Question: I have a c# solution that includes a c++ project accessed as a COM object. I am building this in VS 2010, and have created a Windows Installer to install the program. The application is 64 bit, and runs fine on most machines. However, I want to add "Visual C++ 2010 Runtime Libraries (x64)" as a prerequisite, so I can be sure everything required is available on the system.
If I make the change, every time I try installing on my test system, where it worked before, I am told that Visual C++ needs to be installed. I click the Install button, say yes to the UAC, and get an error saying "A newer version of Microsoft Visual C++ 2010 Redistributable has been detected on the machine." I am then given a message that "An error occured while installing system components... Setup cannot continue until all system components have been successfully installed."
'''
Component Visual C++ 2010 Runtime Libraries (x64) has failed to install with the following error message:
"Asia"
The following components failed to install:
- Visual C++ 2010 Runtime Libraries (x64)
'''
I find it odd that I can't install the application if a newer version of C++ is already on the computer.

One additional bit of information: to get the msi file to work with the 64 bit installation, I need to edit it with Orca, go to Binary -> InstallUtil _> and change the field to the 64 bit version of the installUtilLib.dll. Since prerequisite checking happens in the exe file, before loading the msi, I don't think this would make a difference, but thought I would add it in. If I do not make the change, the installer crashes immediately.
If anyone knows what I need to do to either get the latest version of Visual C++ to install, or to accept a later version as fulfilling the requirements, I would greatly appreciate the guidance.
Currently testing on Windows 7 x64 system.
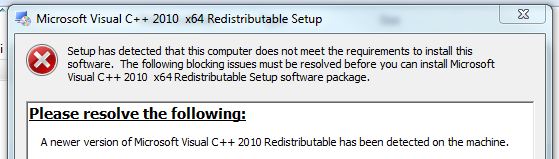
Answer: Steps to solve this can be found <URL>.
Below are the basic steps that I followed:
Edit
'''
C:\Program Files (x86)\Microsoft SDKs\Windows7.0A\Bootstrapper\Packagescredist_x64\product.xml
'''
Find
'''
<InstallChecks>
<MsiProductCheck Property="VCRedistInstalled" Product="{6EE91C1A-A2E7-38CD-AEBB-3B900A4D8868}"/>
</InstallChecks>
'''
Change to
'''
<InstallChecks>
<MsiProductCheck Property="VCRedistInstalled" Product="{1D8E6291-B0D5-35EC-8441-6616F567A0F7}"/>
</InstallChecks>
'''